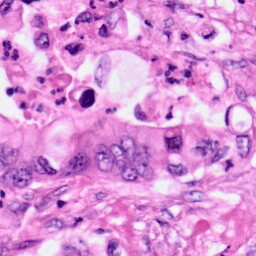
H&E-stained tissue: Pancreatic